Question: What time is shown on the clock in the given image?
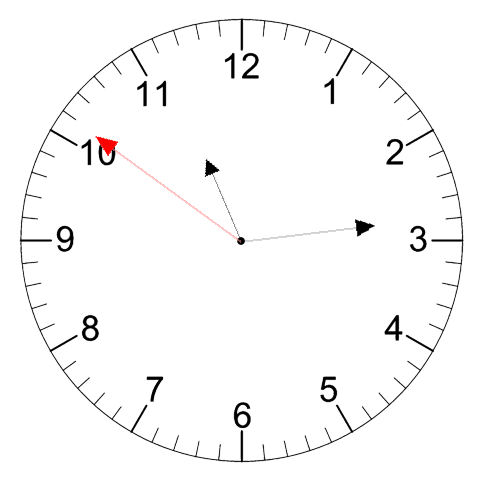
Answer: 11:13:51